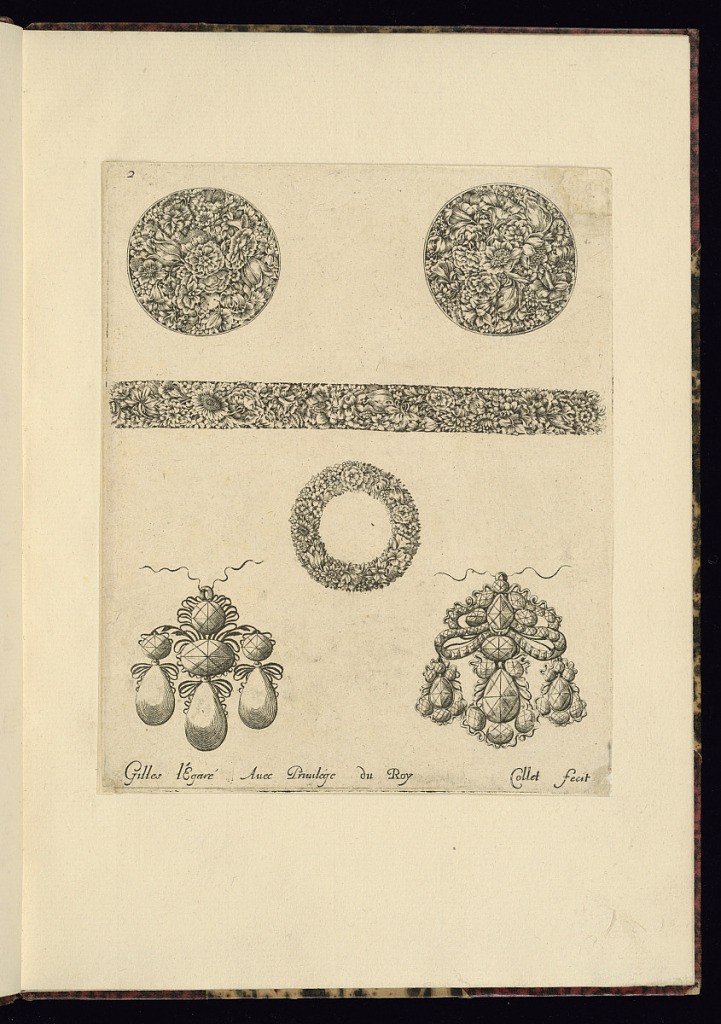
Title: Designs for Jewelry
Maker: Gilles Légaré, French, 1617 – after 1685
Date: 1663
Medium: Engraving on paper
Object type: Print
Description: Designs for jewelry and case designs, including cases, a bracelent or ornamental band with flowers and floral ornament, and two pendants with pearls and jewels. The plate is numbered and signed.